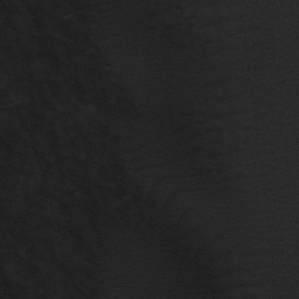
Label: non_frost